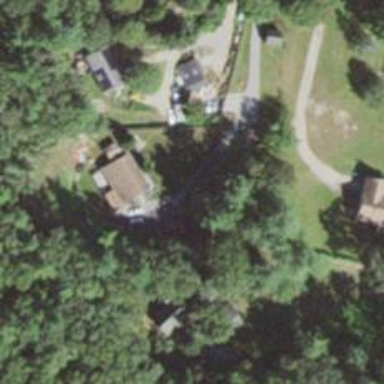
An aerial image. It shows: Residential driveway designated as service road.